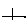
Label: line